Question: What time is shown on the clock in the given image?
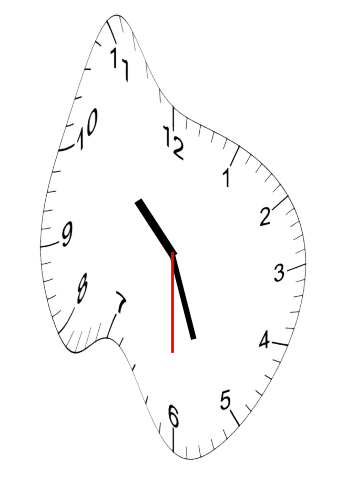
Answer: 10:26:30